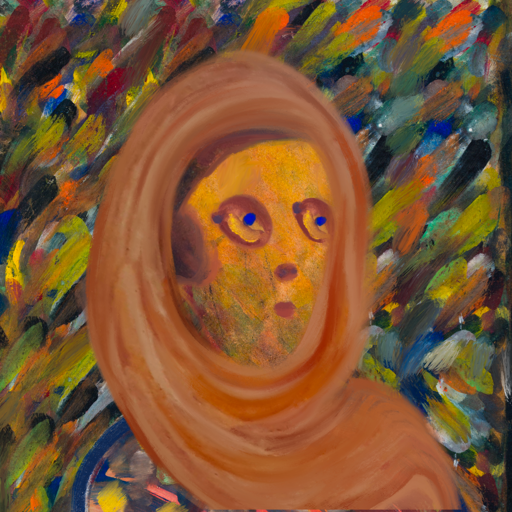
Background: An_Impression, Head And Neck Side: Gypsy_Mother, Face Side: Mother_And_Son_Son, Bust: Mother_And_Son_Mother, Hair Side: Mother_And_Son_Son, Head Accessory: Pious_Lady_Scarf, Second Necklace: Blank, Necklace: Blank, Baby: Blank